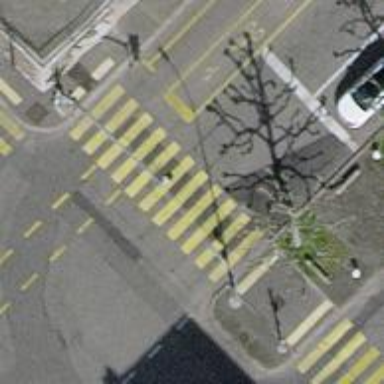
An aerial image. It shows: Road crossing with traffic signals.